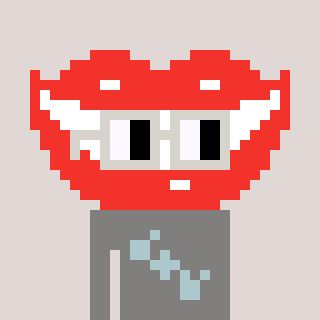
a pixel art character with square light gray glasses, a smile-shaped head and a bluegrey-colored body on a warm background